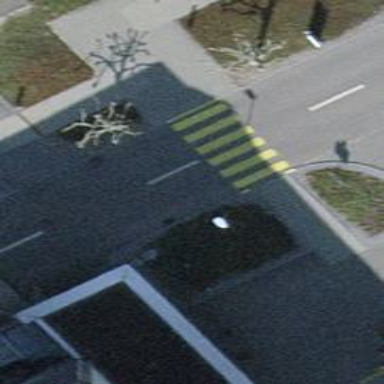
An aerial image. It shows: Zebra crossing on the road.